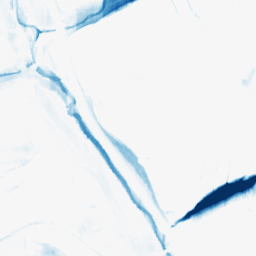
Category: morphological
Decomposition family: morphological_ellipse
Decomposition parameters: operation: closing
width: 30
height: 5
Upsampling method: sinc_hamming
Upsampling parameters: scale: 8
kernel_size: 16
Upsampling scale: 8